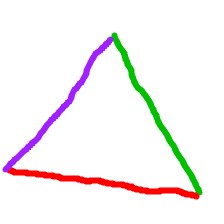
Shape: triangle